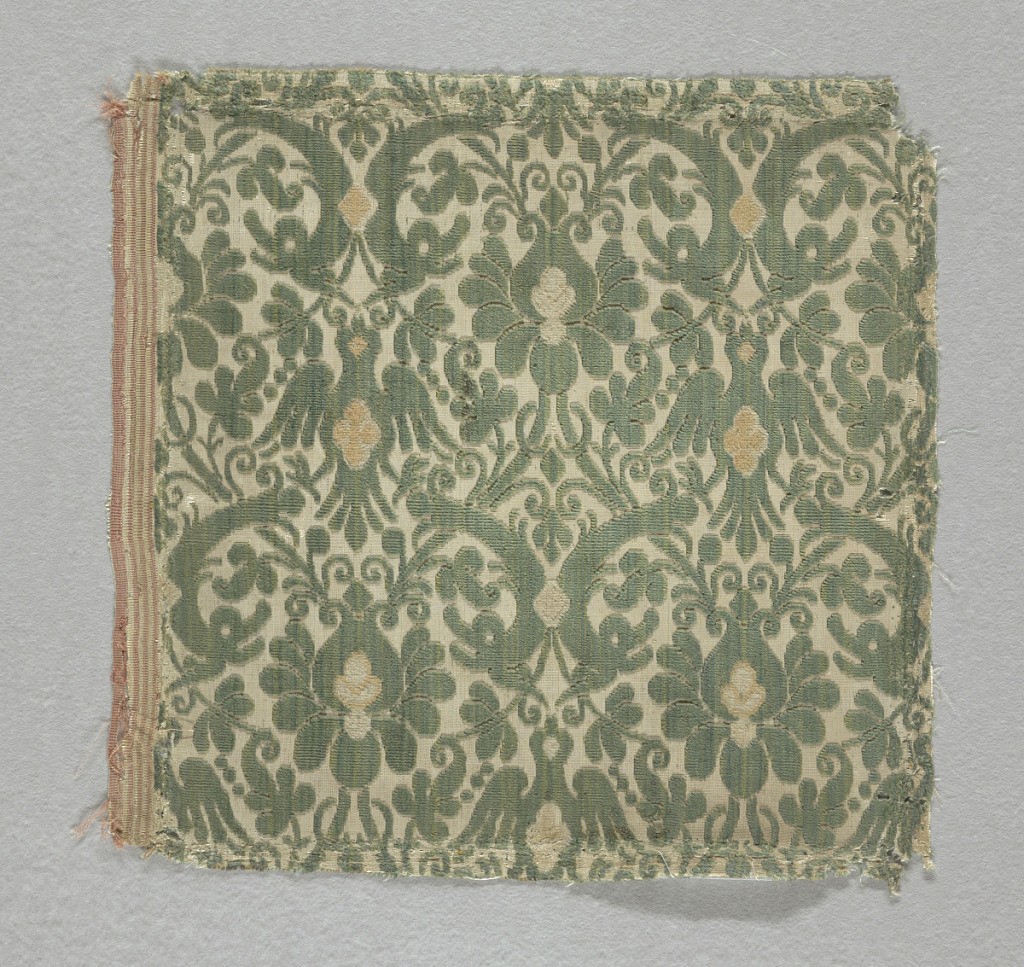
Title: Textile
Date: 16th century
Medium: silk Technique: cut supplementary warp pile in plain weave foundation (velvet) Label: Silk cut velvet
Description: Fragment of woven velvet with a small-scale symmetrical design of a bird, flowers and scrolls in green and pink pile on a white foundation.